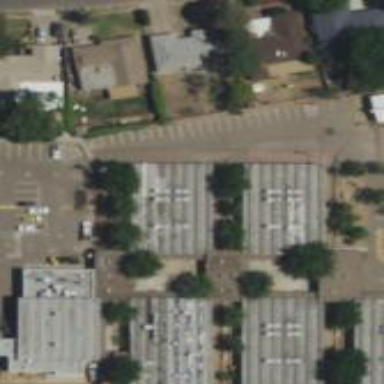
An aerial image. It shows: Parking area with surface.